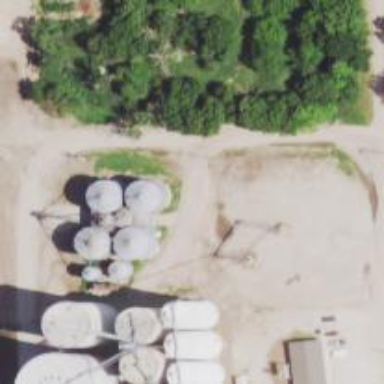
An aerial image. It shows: Silo.